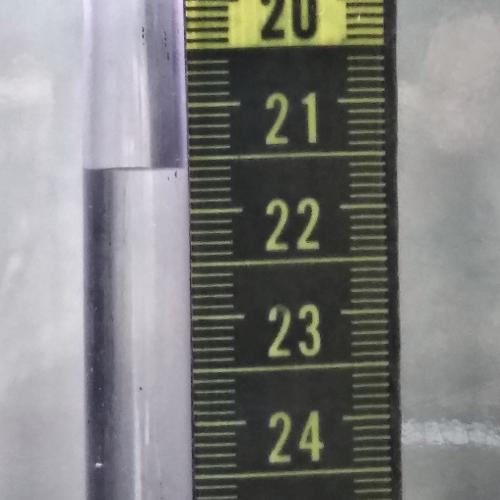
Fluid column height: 21.6 cm